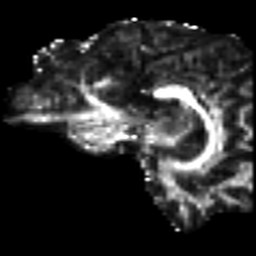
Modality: FA
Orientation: sagittal
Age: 23
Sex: male
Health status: healthy
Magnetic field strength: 3 T
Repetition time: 8.4 s
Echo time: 0.0926 s